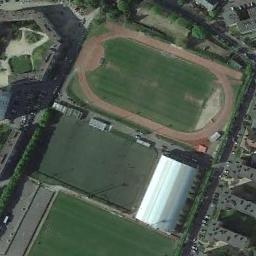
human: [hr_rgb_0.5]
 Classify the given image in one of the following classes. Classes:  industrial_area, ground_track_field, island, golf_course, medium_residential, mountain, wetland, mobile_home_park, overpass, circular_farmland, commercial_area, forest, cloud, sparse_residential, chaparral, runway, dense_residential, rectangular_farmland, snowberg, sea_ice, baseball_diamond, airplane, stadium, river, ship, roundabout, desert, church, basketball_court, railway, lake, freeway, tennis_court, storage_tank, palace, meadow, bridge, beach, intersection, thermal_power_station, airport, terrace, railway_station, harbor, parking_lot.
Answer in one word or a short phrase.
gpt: ground_track_field